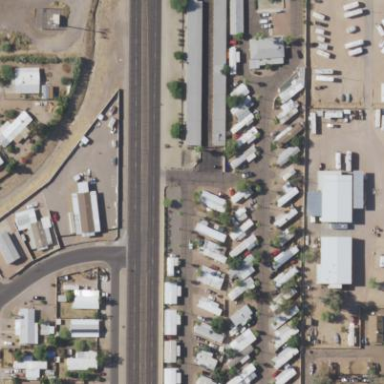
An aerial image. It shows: Residential area known as trailer park.